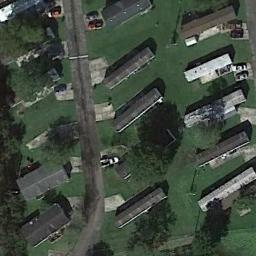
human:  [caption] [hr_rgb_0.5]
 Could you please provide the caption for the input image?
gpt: There is a road in the mobile home park .

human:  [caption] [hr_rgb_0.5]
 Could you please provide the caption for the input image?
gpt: The mobile home park is on the grass next to the road .

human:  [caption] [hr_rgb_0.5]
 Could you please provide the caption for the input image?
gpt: There are about a dozen mobile homes on one side of the road .

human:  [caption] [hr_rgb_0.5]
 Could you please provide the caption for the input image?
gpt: The mobile home park has some neatly arranged mobile homes on the grass and a road goes through the mobile home park .

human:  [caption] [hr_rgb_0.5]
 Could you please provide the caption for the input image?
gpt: There are some buildings on green lawns on the mobile home park .